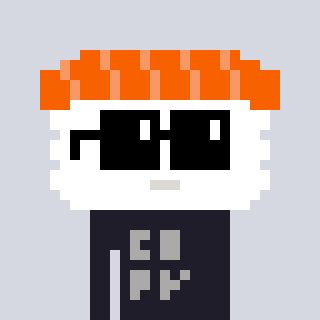
a pixel art character with square black sunglasses, a nigiri-shaped head and a grayscale-colored body on a cool background